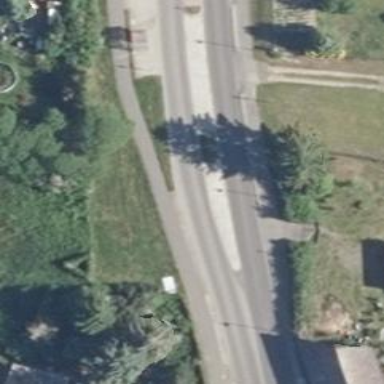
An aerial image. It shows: Traffic calming island.